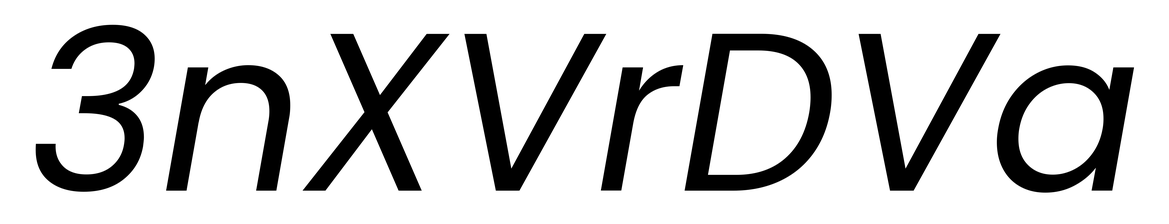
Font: Poppins-Italic